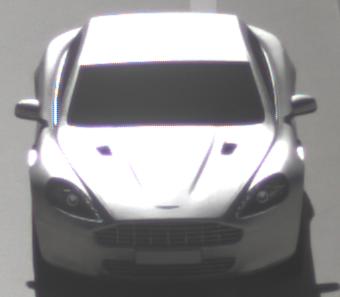
Make: Aston Martin
Model: Rapide
Detailed model: Rapide
Model produced from: 2010/03
Model produced until: 2013/07
Doors: 5
Color: white
Road condition: wet road
Daytime: morning or afternoon
Contrast: high contrast